This plot shows a bearing's acceleration signal over time (raw waveform). Classify the bearing condition as one of: normal, inner_race, outer_race, ball.
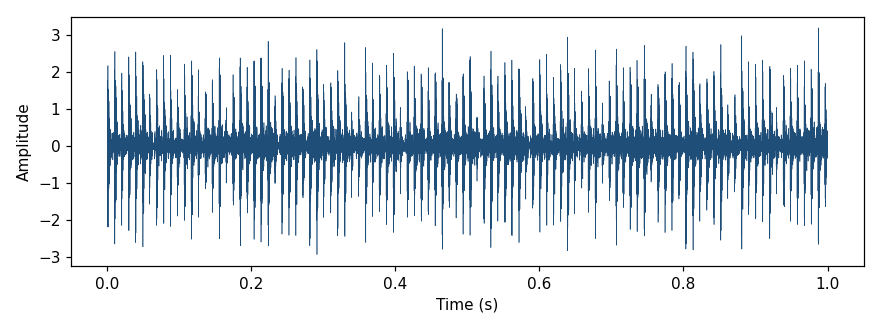
Answer: outer_race